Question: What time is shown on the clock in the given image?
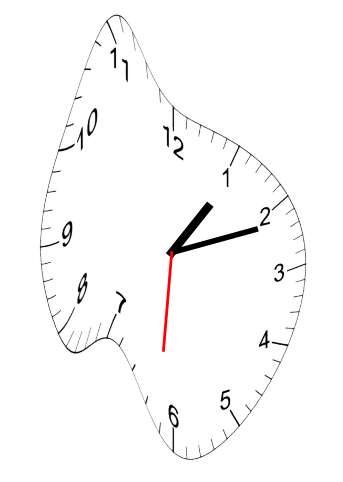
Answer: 01:11:31